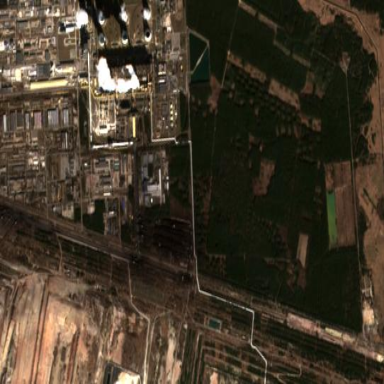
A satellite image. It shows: Industrial area with coal-powered plant.